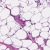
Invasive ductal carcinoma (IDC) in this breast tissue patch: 1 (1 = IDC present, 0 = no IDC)